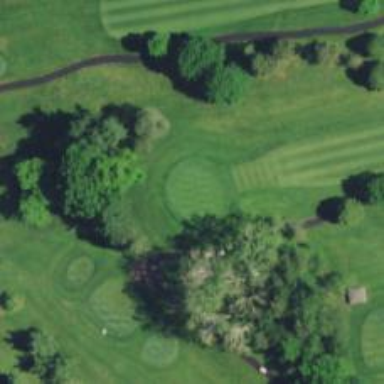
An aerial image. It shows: View of golf hole.